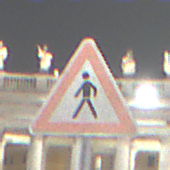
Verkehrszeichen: FussgaengerRechts
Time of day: Night
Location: Outdoor (Urban)
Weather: PartlyCloudy
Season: NotSpecified
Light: Artificial